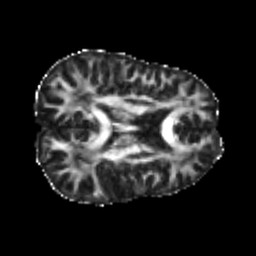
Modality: FA
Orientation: axial
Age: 22
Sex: male
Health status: healthy
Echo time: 0.074 s